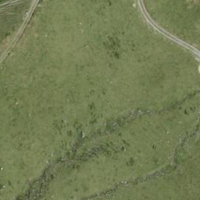
EUNIS habitat code: 26
Species observed at this site:
Marmota marmota